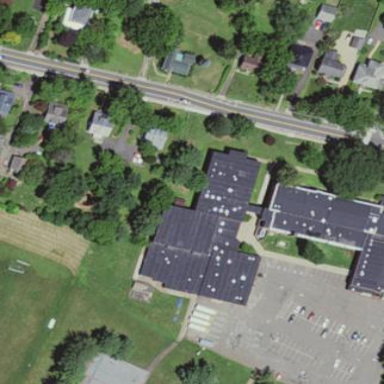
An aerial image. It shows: Flat-roofed school building.